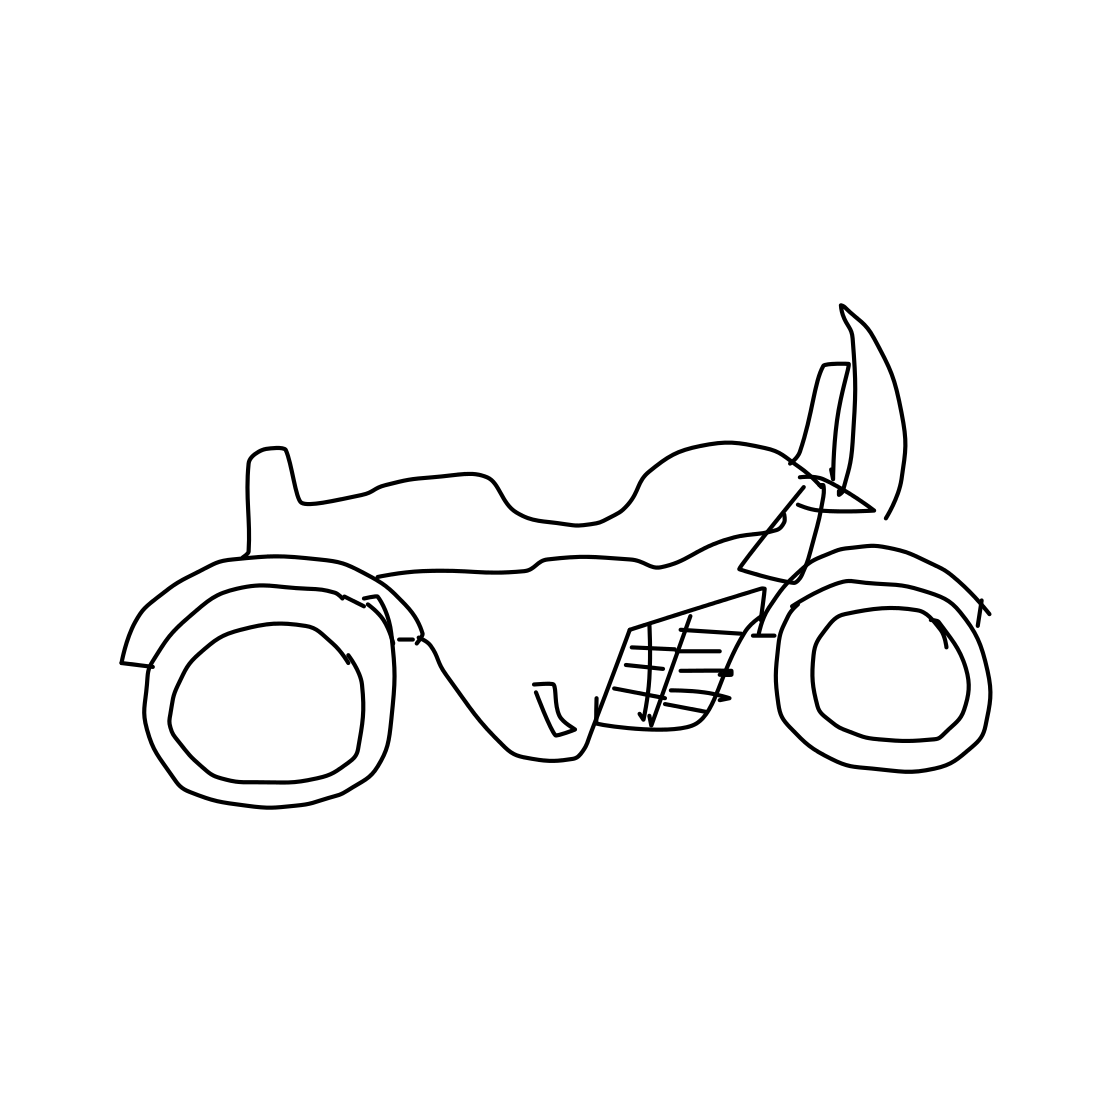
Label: motorbike